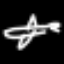
Label: airplane